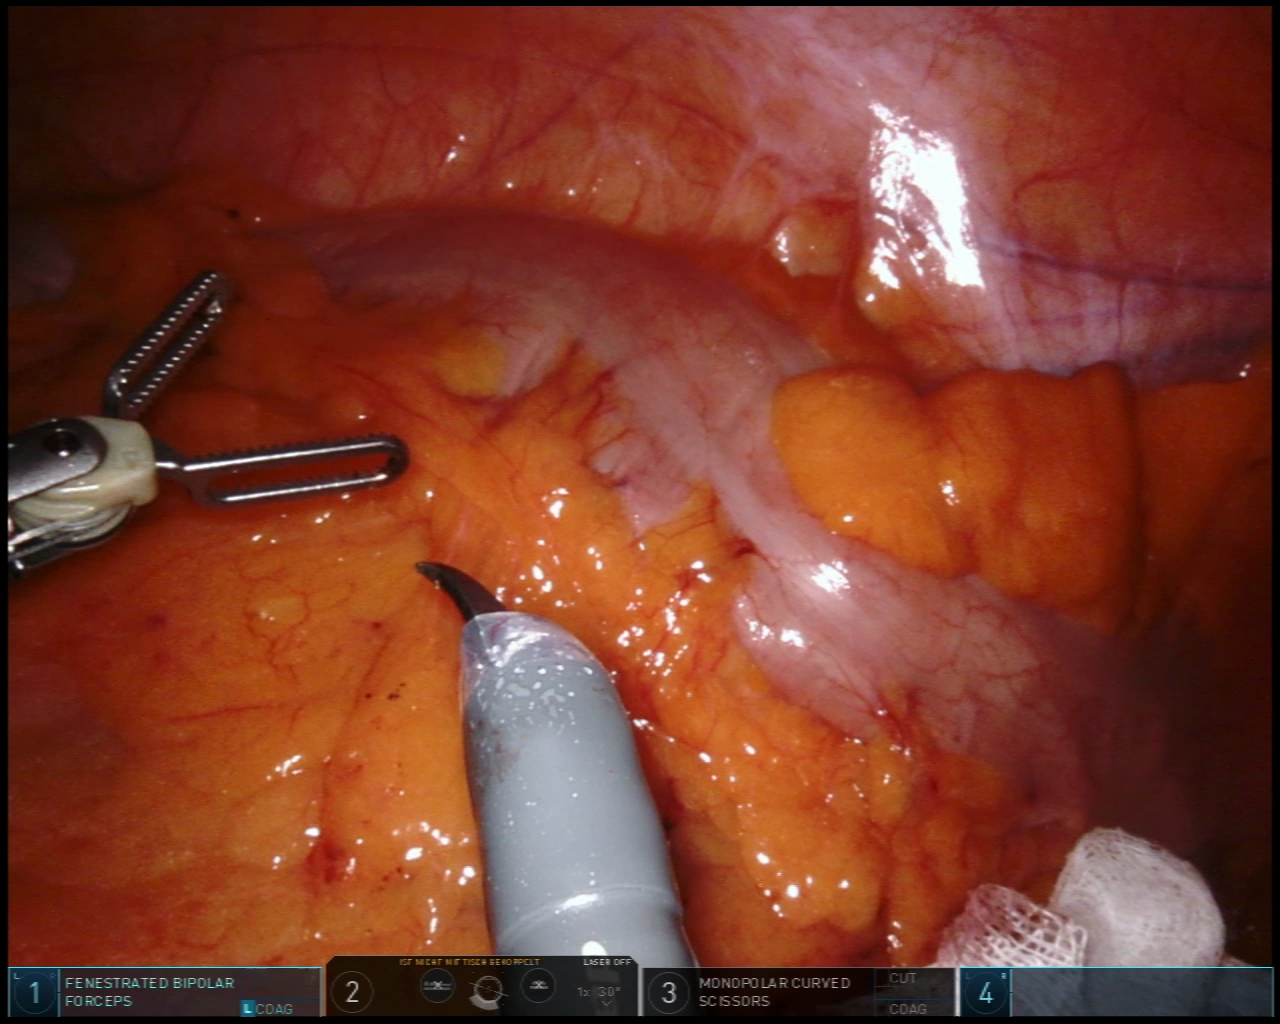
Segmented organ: colon
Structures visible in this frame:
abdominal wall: yes
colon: yes
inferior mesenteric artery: no
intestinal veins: no
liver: no
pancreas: no
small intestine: no
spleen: no
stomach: no
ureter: no
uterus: no
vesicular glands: no